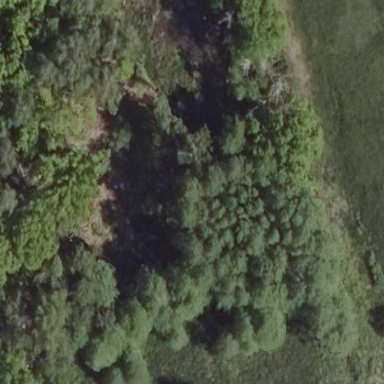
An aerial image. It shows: Swamp in wetland area.